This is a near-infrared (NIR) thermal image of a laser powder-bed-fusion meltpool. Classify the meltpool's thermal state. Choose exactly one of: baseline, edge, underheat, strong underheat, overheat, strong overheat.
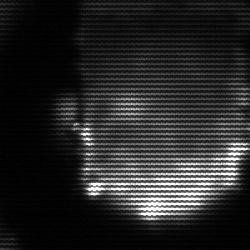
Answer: baseline